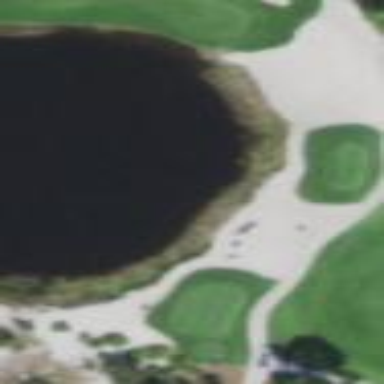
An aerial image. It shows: Sand bunker on golf course.